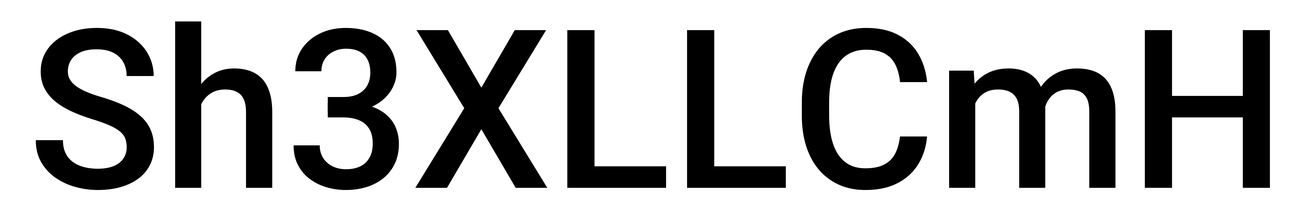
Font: Roboto_Medium